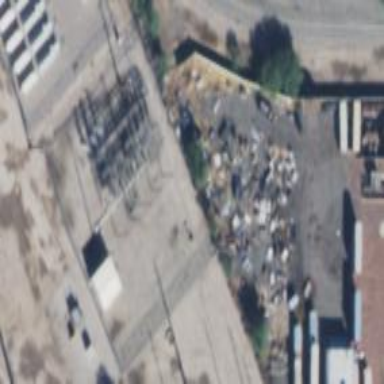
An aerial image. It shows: Outdoor power substation for electricity generation.